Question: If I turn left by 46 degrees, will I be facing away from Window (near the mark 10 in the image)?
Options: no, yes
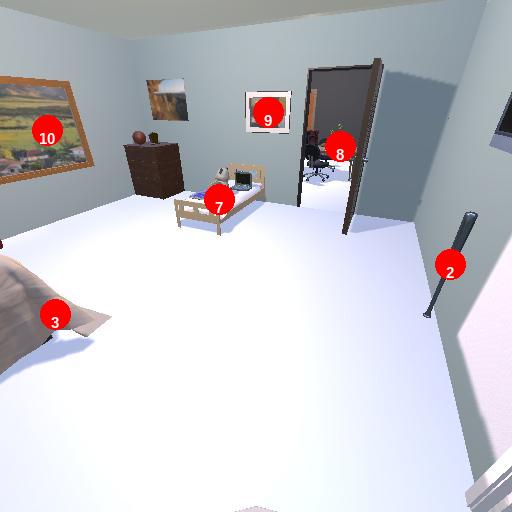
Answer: no